Question: I am developing a WPF project. I want to remove highlight (it is like blue in picture) on button if isMouseHover of Button is true. And I am not sure it is called highlight. Maybe it is probably effect, focus etc.. I added BorderBrush is transparent but it didn't work. The code is as follows:
'''
<Image x:Key="LoginImg" Source="..\Images\Login\oturumac.png"
Stretch="Fill"/>
<Image x:Key="LoginImg_RollOver" Source="..\Images\Login\oturumac_rollover.png"
Stretch="Fill"/>
<Style x:Key="LoginButtonStyle" TargetType="{x:Type Button}">
<Style.Triggers>
<Trigger Property="IsMouseOver" Value="True">
<Setter Property="Content" Value="{DynamicResource LoginImg_RollOver}"/>
</Trigger>
<Trigger Property="IsMouseOver" Value="False">
<Setter Property="Content" Value="{DynamicResource LoginImg}"/>
</Trigger>
</Style.Triggers>
</Style>
'''
Picture is as follows. First picture when IsMouseOver is true:

How can I solve?
Button code is as follows:
'''
<Button Background="Transparent" BorderBrush="Transparent" Style="{DynamicResource LoginButtonStyle}" Click="btnLogin_Click" HorizontalAlignment="Center" VerticalAlignment="Top" Width="180" Grid.Column="1" Grid.Row="4" x:Name="btnLogin" TabIndex="2"/>
'''
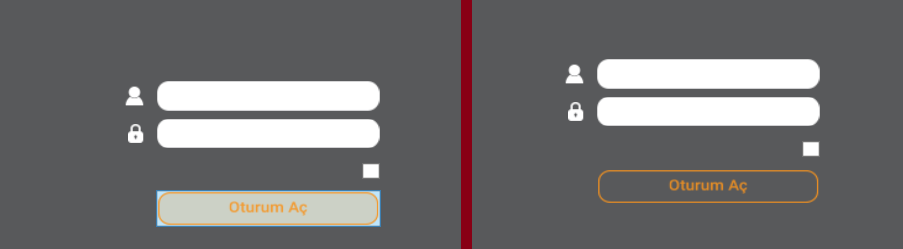
Answer: You'll need to provide a new 'ControlTemplate' for the 'Button' to get rid of the default look and feel. You can just replace the default 'Button ControlTemplate' with a plain 'Image' control and replace your 'Style Trigger's with 'ControlTemplate Trigger's. Try this:
'''
<Button>
<Button.Template>
<ControlTemplate>
<Image Name="Image" Stretch="None"
Source="pack://application:,,,/AppName;component/Images/Login/oturumac.png" />
<ControlTemplate.Triggers>
<Trigger Property="IsMouseOver" Value="True">
<Setter TargetName="Image" Property="Source" Value="
pack://application:,,,/AppName;component/Images/Login/oturumac_rollover.png" />
</Trigger>
</ControlTemplate.Triggers>
</ControlTemplate>
</Button.Template>
</Button>
'''